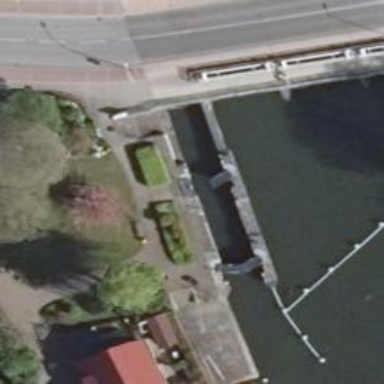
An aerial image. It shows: Lock gate along waterway.